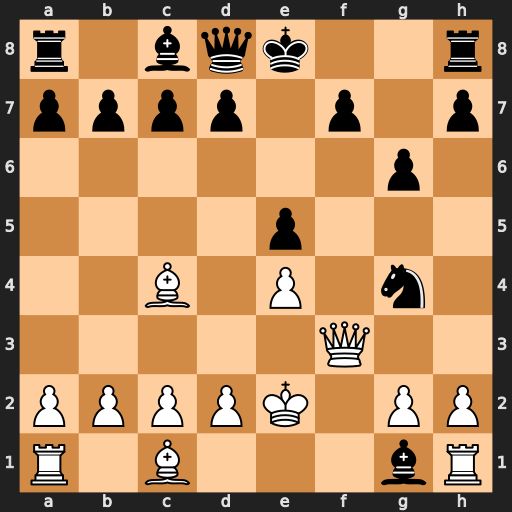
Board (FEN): r1bqk2r/pppp1p1p/6p1/4p3/2B1P1n1/5Q2/PPPPK1PP/R1B3bR
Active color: w
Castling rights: kq
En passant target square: -
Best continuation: Qxf7#